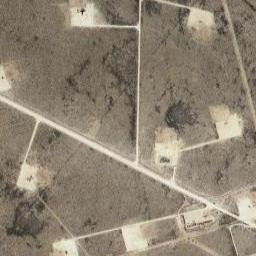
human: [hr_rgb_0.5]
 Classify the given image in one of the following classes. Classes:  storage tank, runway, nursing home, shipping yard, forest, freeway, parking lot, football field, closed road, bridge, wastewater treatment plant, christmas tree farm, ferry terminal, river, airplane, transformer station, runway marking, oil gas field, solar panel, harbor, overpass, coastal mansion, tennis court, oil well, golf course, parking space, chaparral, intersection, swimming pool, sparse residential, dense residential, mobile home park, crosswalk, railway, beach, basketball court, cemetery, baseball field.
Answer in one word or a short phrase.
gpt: oil gas field